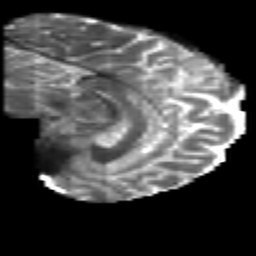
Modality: T2w
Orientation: sagittal
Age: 34
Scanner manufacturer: philips
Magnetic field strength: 3 T
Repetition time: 8.6 s
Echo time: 0.127 s